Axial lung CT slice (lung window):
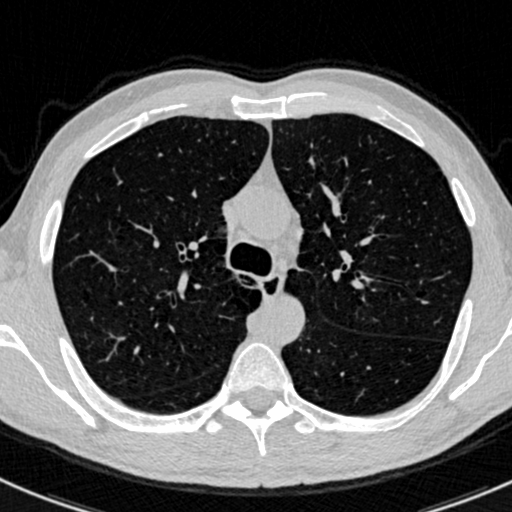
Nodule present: no